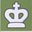
Piece: wK